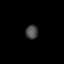
Tissue: prostate
Cell type: T cells
Senescence score: 0.3613
Nuclear area (px): 166
Mean DAPI intensity: 74.518